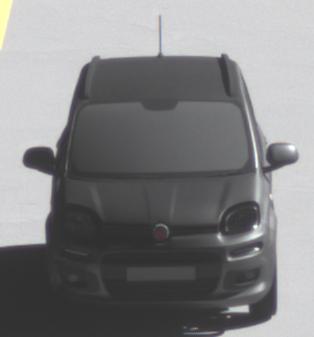
Make: Fiat
Model: Panda 1.2 8V
Detailed model: Panda (312)
Model produced from: 2013/02
Model produced until: 2013/12
Doors: 5
Color: gray
Road condition: dry road
Daytime: midday
Contrast: high contrast